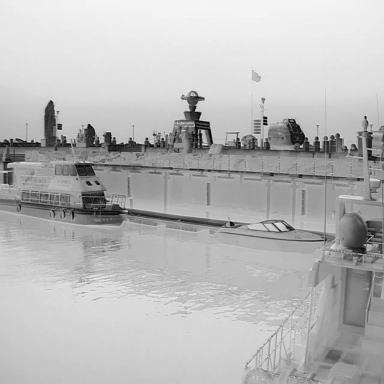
There are three objects shown in the infrared image, including a container_ship, and two canoes.